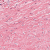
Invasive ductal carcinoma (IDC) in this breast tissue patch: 0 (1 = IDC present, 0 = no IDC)